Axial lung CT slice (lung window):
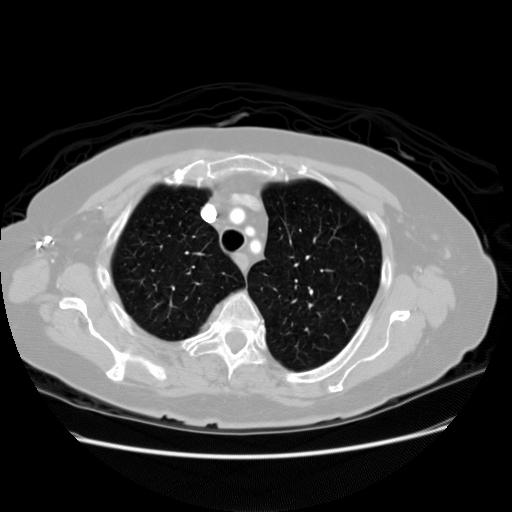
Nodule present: no